Question: I want to create a drop down list which is showing data from two tables. I have a CATEGORY table and a SUB_CATEGORY table. I have written the following code, but its only showing me items from CATEGORY table, and a blank space after each category.
I want something like this in the drop down list.

I have written the following code, but it's not giving me the required output. Kindly check it.
'''
<?php
include 'connect.php';
echo "<select name='category'>";
$select_query= 'Select * from category';
$select_query_run = mysql_query($select_query);
$sub_category_query="Select * from sub_categories where id='".$select_query_array['category_id']."'";
$sub_category_query="Select * from sub_categories ";
$sub_query_run= mysql_query($sub_category_query);
while ($select_query_array= mysql_fetch_array($select_query_run) ) {
echo "<optgroup label='".$select_query_array['name']."' >".
// $sub_category_query="Select * from sub_categories where id='".$select_query_array['category_id']."'";
$sub_category_query="Select * from sub_categories";
$sub_query_run= mysql_query($sub_category_query);
while ($sub_query_run1= mysql_fetch_array($sub_query_run) ) {
echo "<option value='".$sub_query_run1['sub_category_id'] . "' >" .
htmlspecialchars($sub_query_run1['sub_category_name']) . "</option>";
}
echo "</optgroup>";
}
echo "</br>";
$selectTag= "</br><input type='submit' value='Insert Product' /></select></form>";
echo "</div></div>";
echo $selectTag;
?>
'''
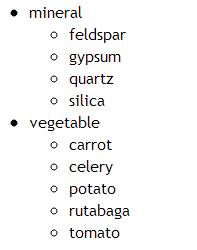
Answer: This will work only if u maintain forgien key relation between two tables.
'''
echo "<select name='category'>";
$select_query= 'Select * from category';
$select_query_run = mysql_query($select_query);
while ($select_query_array= mysql_fetch_array($select_query_run) ) {
echo "<optgroup label='".$select_query_array['category_id']."' >".
htmlspecialchars($select_query_array["name"]).
$sub_category_query="Select * from sub_categories where id='".$select_query_array['category_id']."'";
$sub_query_run= mysql_query($sub_category_query);
while ($sub_query_run1= mysql_fetch_array($select_query_run) ) {
echo "<option value='".$sub_query_run1['sub_category_id'] . "' >" .
htmlspecialchars($sub_query_run1['sub_category_name']) . "</option>";
}
echo "</optgroup>";
}
echo "</br>";
$selectTag= "</br><input type='submit' value='Insert Product' /></select></form>";
echo "</div></div>";
echo $selectTag;
'''